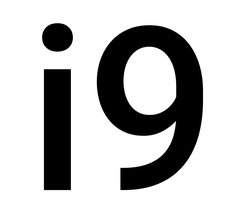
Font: Roboto_Medium